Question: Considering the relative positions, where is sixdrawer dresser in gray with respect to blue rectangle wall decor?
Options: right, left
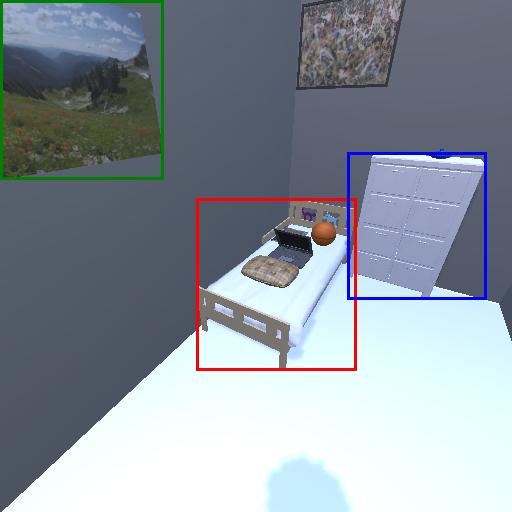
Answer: right